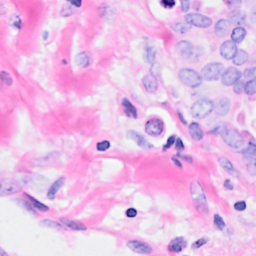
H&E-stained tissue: Breast